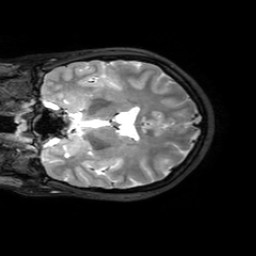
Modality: T2w
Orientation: coronal
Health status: healthy
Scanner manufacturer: philips
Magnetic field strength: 3 T
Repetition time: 2.5 s
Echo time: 0.1831 s